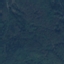
Land use / land cover class: Forest